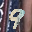
Label: 9